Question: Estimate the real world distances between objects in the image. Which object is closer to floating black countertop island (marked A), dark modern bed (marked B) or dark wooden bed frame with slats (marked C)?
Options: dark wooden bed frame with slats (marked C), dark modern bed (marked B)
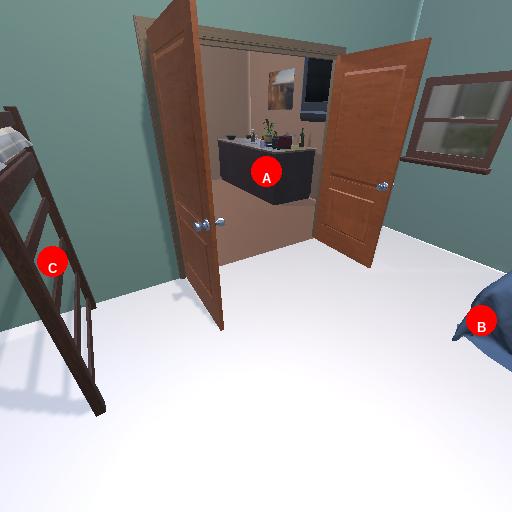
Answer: dark wooden bed frame with slats (marked C)